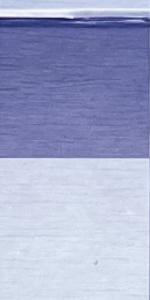
Label: Empty